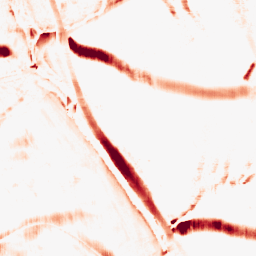
Category: morphological
Decomposition family: morphological_rect
Decomposition parameters: operation: opening
width: 10
height: 20
Upsampling method: bilinear
Upsampling parameters: scale: 2
Upsampling scale: 2